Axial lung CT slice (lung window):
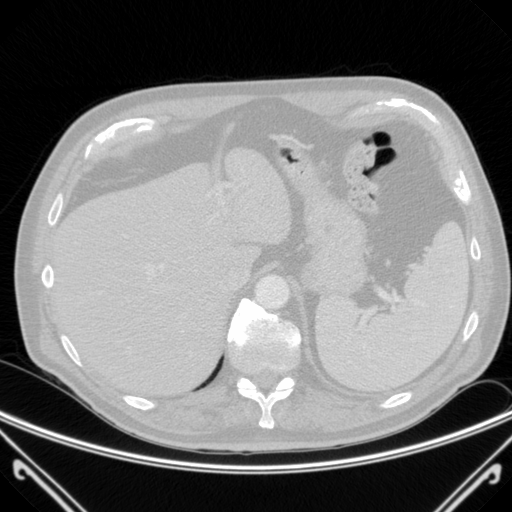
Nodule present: no